Aerial crown-view tile of a tropical tree (Barro Colorado Island, Panama), acquired 20250616:
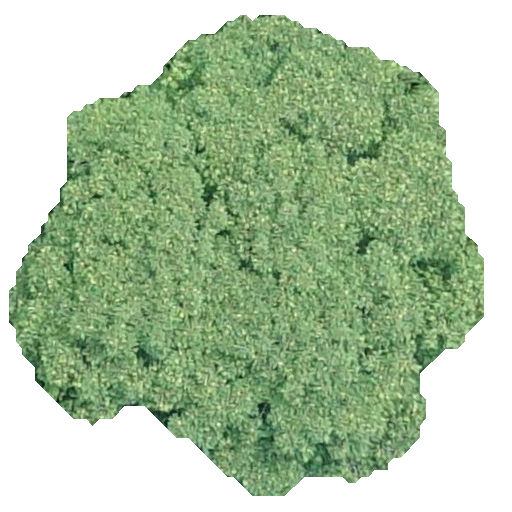
Species: Dipteryx oleifera
GBIF accepted scientific name: Dipteryx oleifera
Crown area: 231.759 m²